Field crop: maize
Growth stage: 1
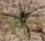
Species: salsola